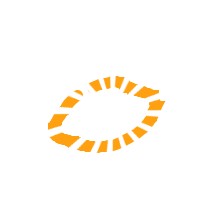
Shape: circle